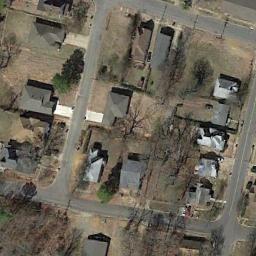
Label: medium_residential